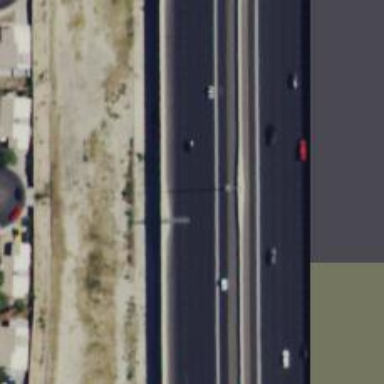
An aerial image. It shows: Motorway junction.